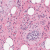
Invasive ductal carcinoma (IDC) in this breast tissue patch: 0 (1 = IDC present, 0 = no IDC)